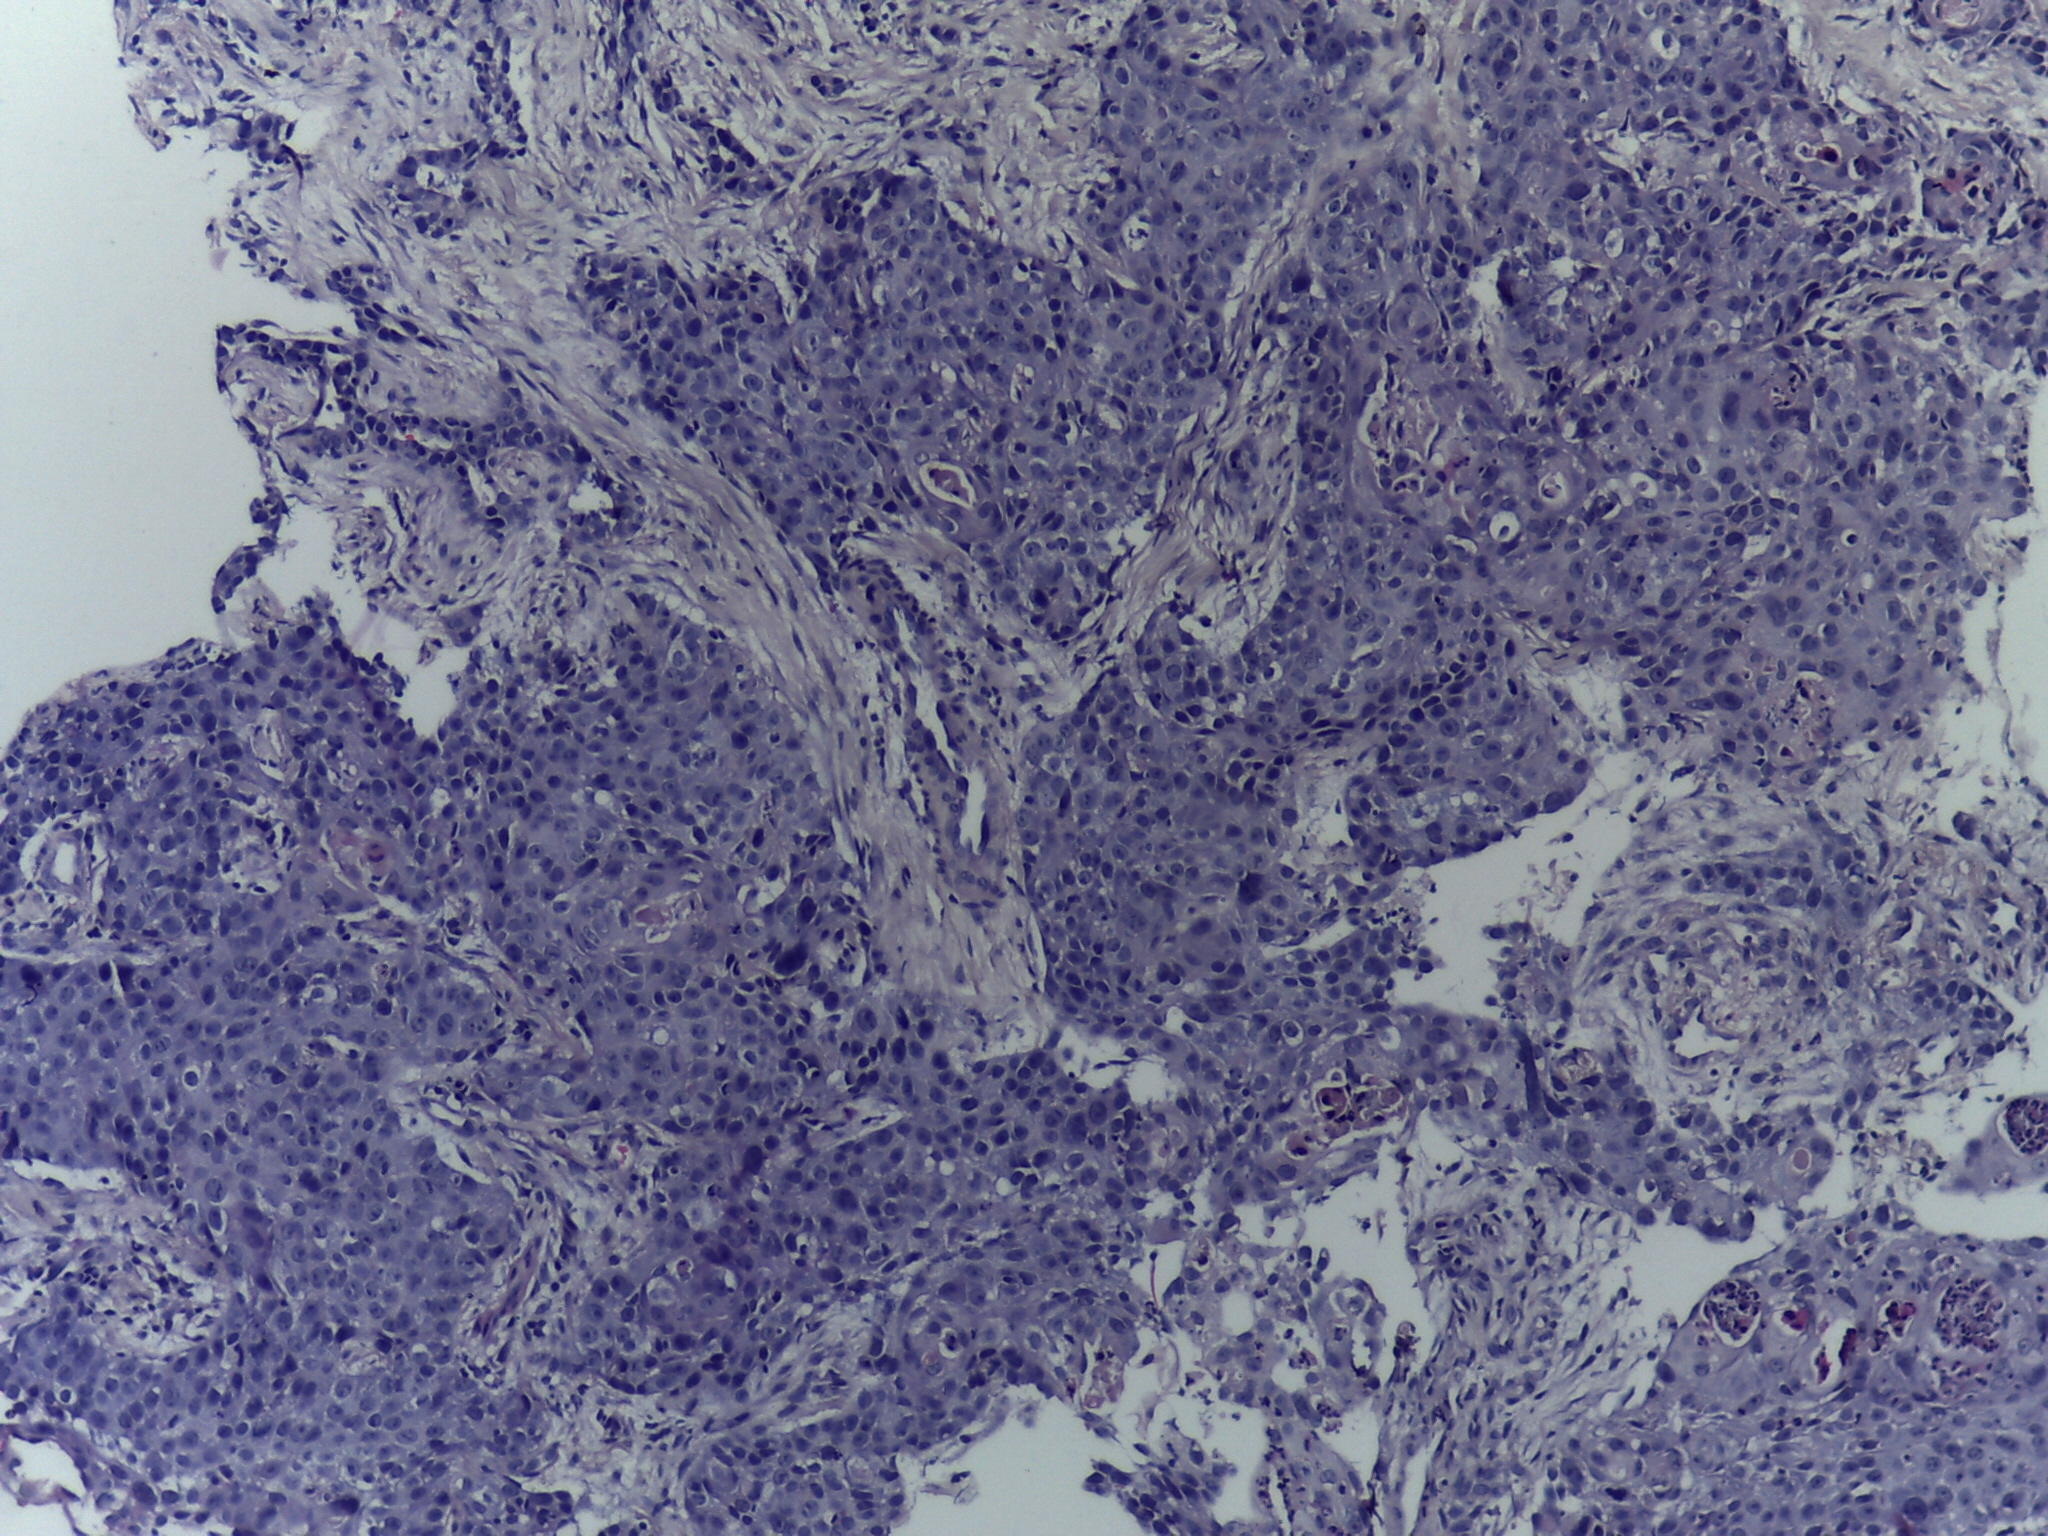
Diagnosis: OSCC